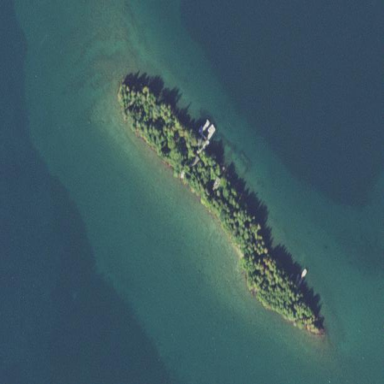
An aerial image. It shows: Islet.